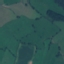
Land use / land cover class: Pasture